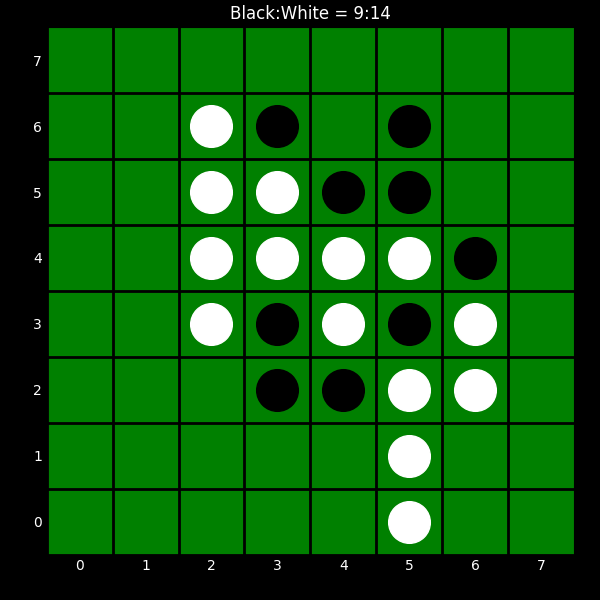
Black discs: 9
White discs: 14